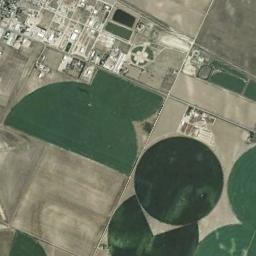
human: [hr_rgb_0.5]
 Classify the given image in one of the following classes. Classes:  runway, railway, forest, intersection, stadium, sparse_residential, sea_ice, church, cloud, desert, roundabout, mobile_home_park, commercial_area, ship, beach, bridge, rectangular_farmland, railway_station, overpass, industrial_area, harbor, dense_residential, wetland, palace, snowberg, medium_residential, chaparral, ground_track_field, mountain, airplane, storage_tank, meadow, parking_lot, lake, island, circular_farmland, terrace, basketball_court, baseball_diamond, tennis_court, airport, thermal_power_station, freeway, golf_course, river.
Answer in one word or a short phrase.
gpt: circular_farmland